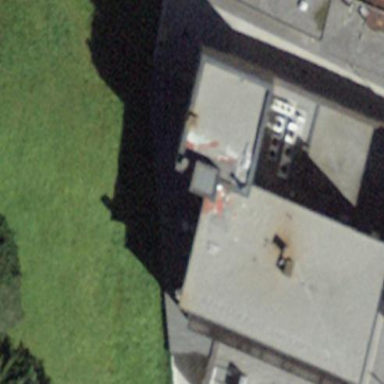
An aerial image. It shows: Building with flat roof.